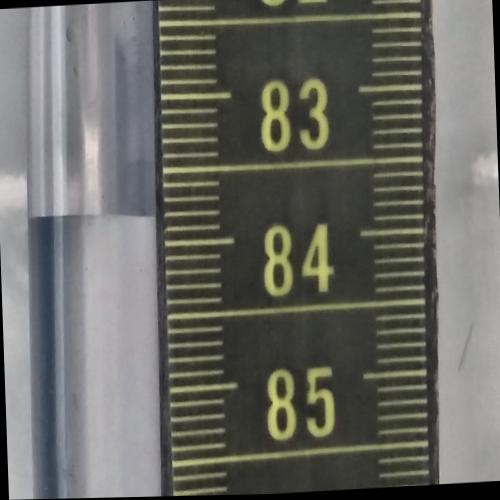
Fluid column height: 83.8 cm